Question: I'm creating a method to send debug info to the support team for one of my apps. I have method calls like these:
'''
NSString* appVersion = [[NSBundle mainBundle] objectForInfoDictionaryKey:@"CFBundleShortVersionString"];
NSString* build = [[NSBundle mainBundle] objectForInfoDictionaryKey:@"CFBundleVersion"];;
NSString* iOSVersion = [[UIDevice currentDevice] systemVersion];;
'''
An additional requirement is to understand how our internal timeout interacts with the device's screen auto lock timer. To do so we need to compare our internal timeout with the ipad screen lock timer.
See screen below for the number I'm trying to read

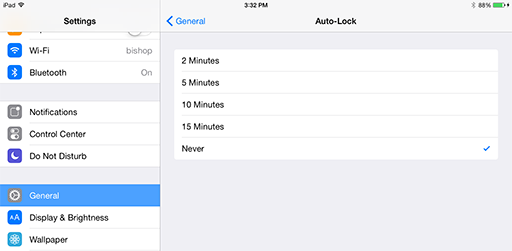
Answer: This isn't possible. Following link has some work around for this. Basically you can get the idle time in your app till the screen goes off which should be the same as device' auto-lock time.
<URL>